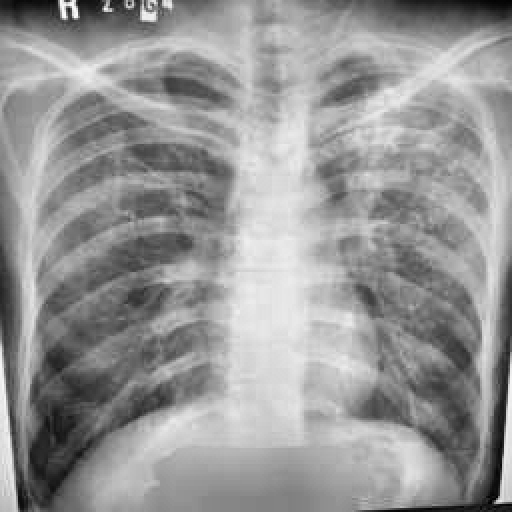
Finding: TUBERCULOSIS